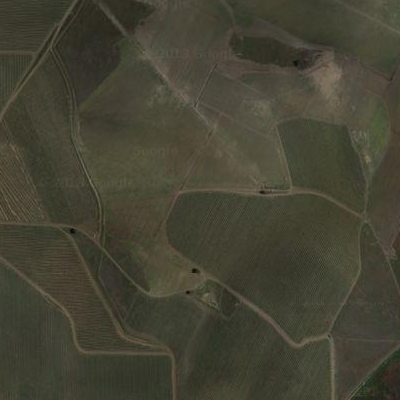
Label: Field